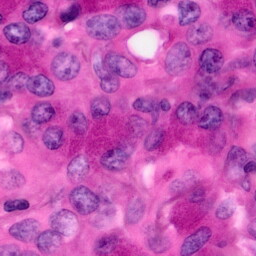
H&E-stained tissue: Pancreatic